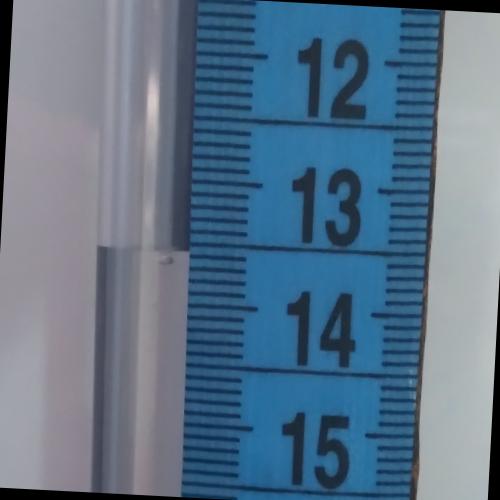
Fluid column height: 13.6 cm